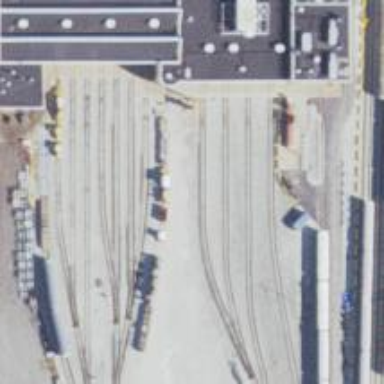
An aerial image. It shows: Electrified rail service yard.